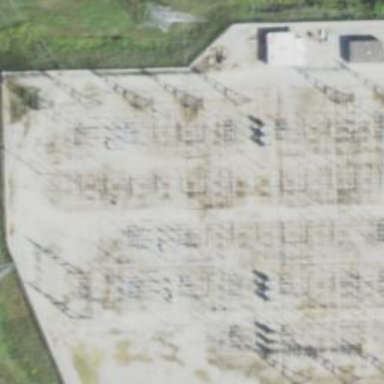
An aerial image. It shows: Switch used for power control.